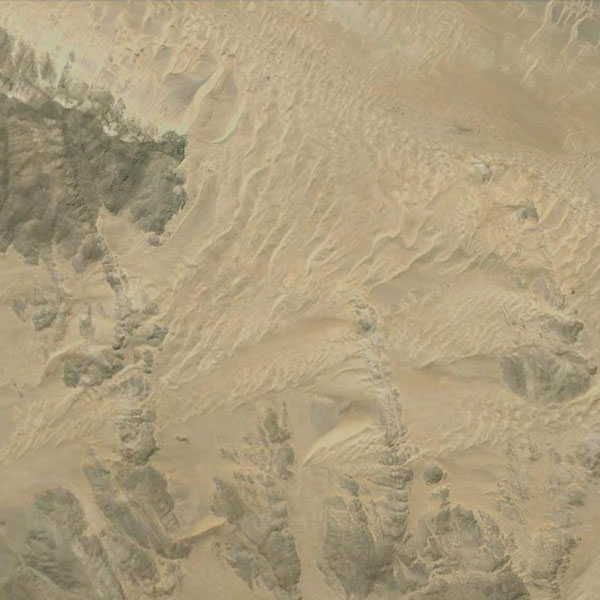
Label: Desert